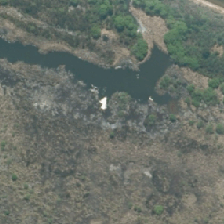
Land cover: herbaceous_freshwater_vege